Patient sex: M
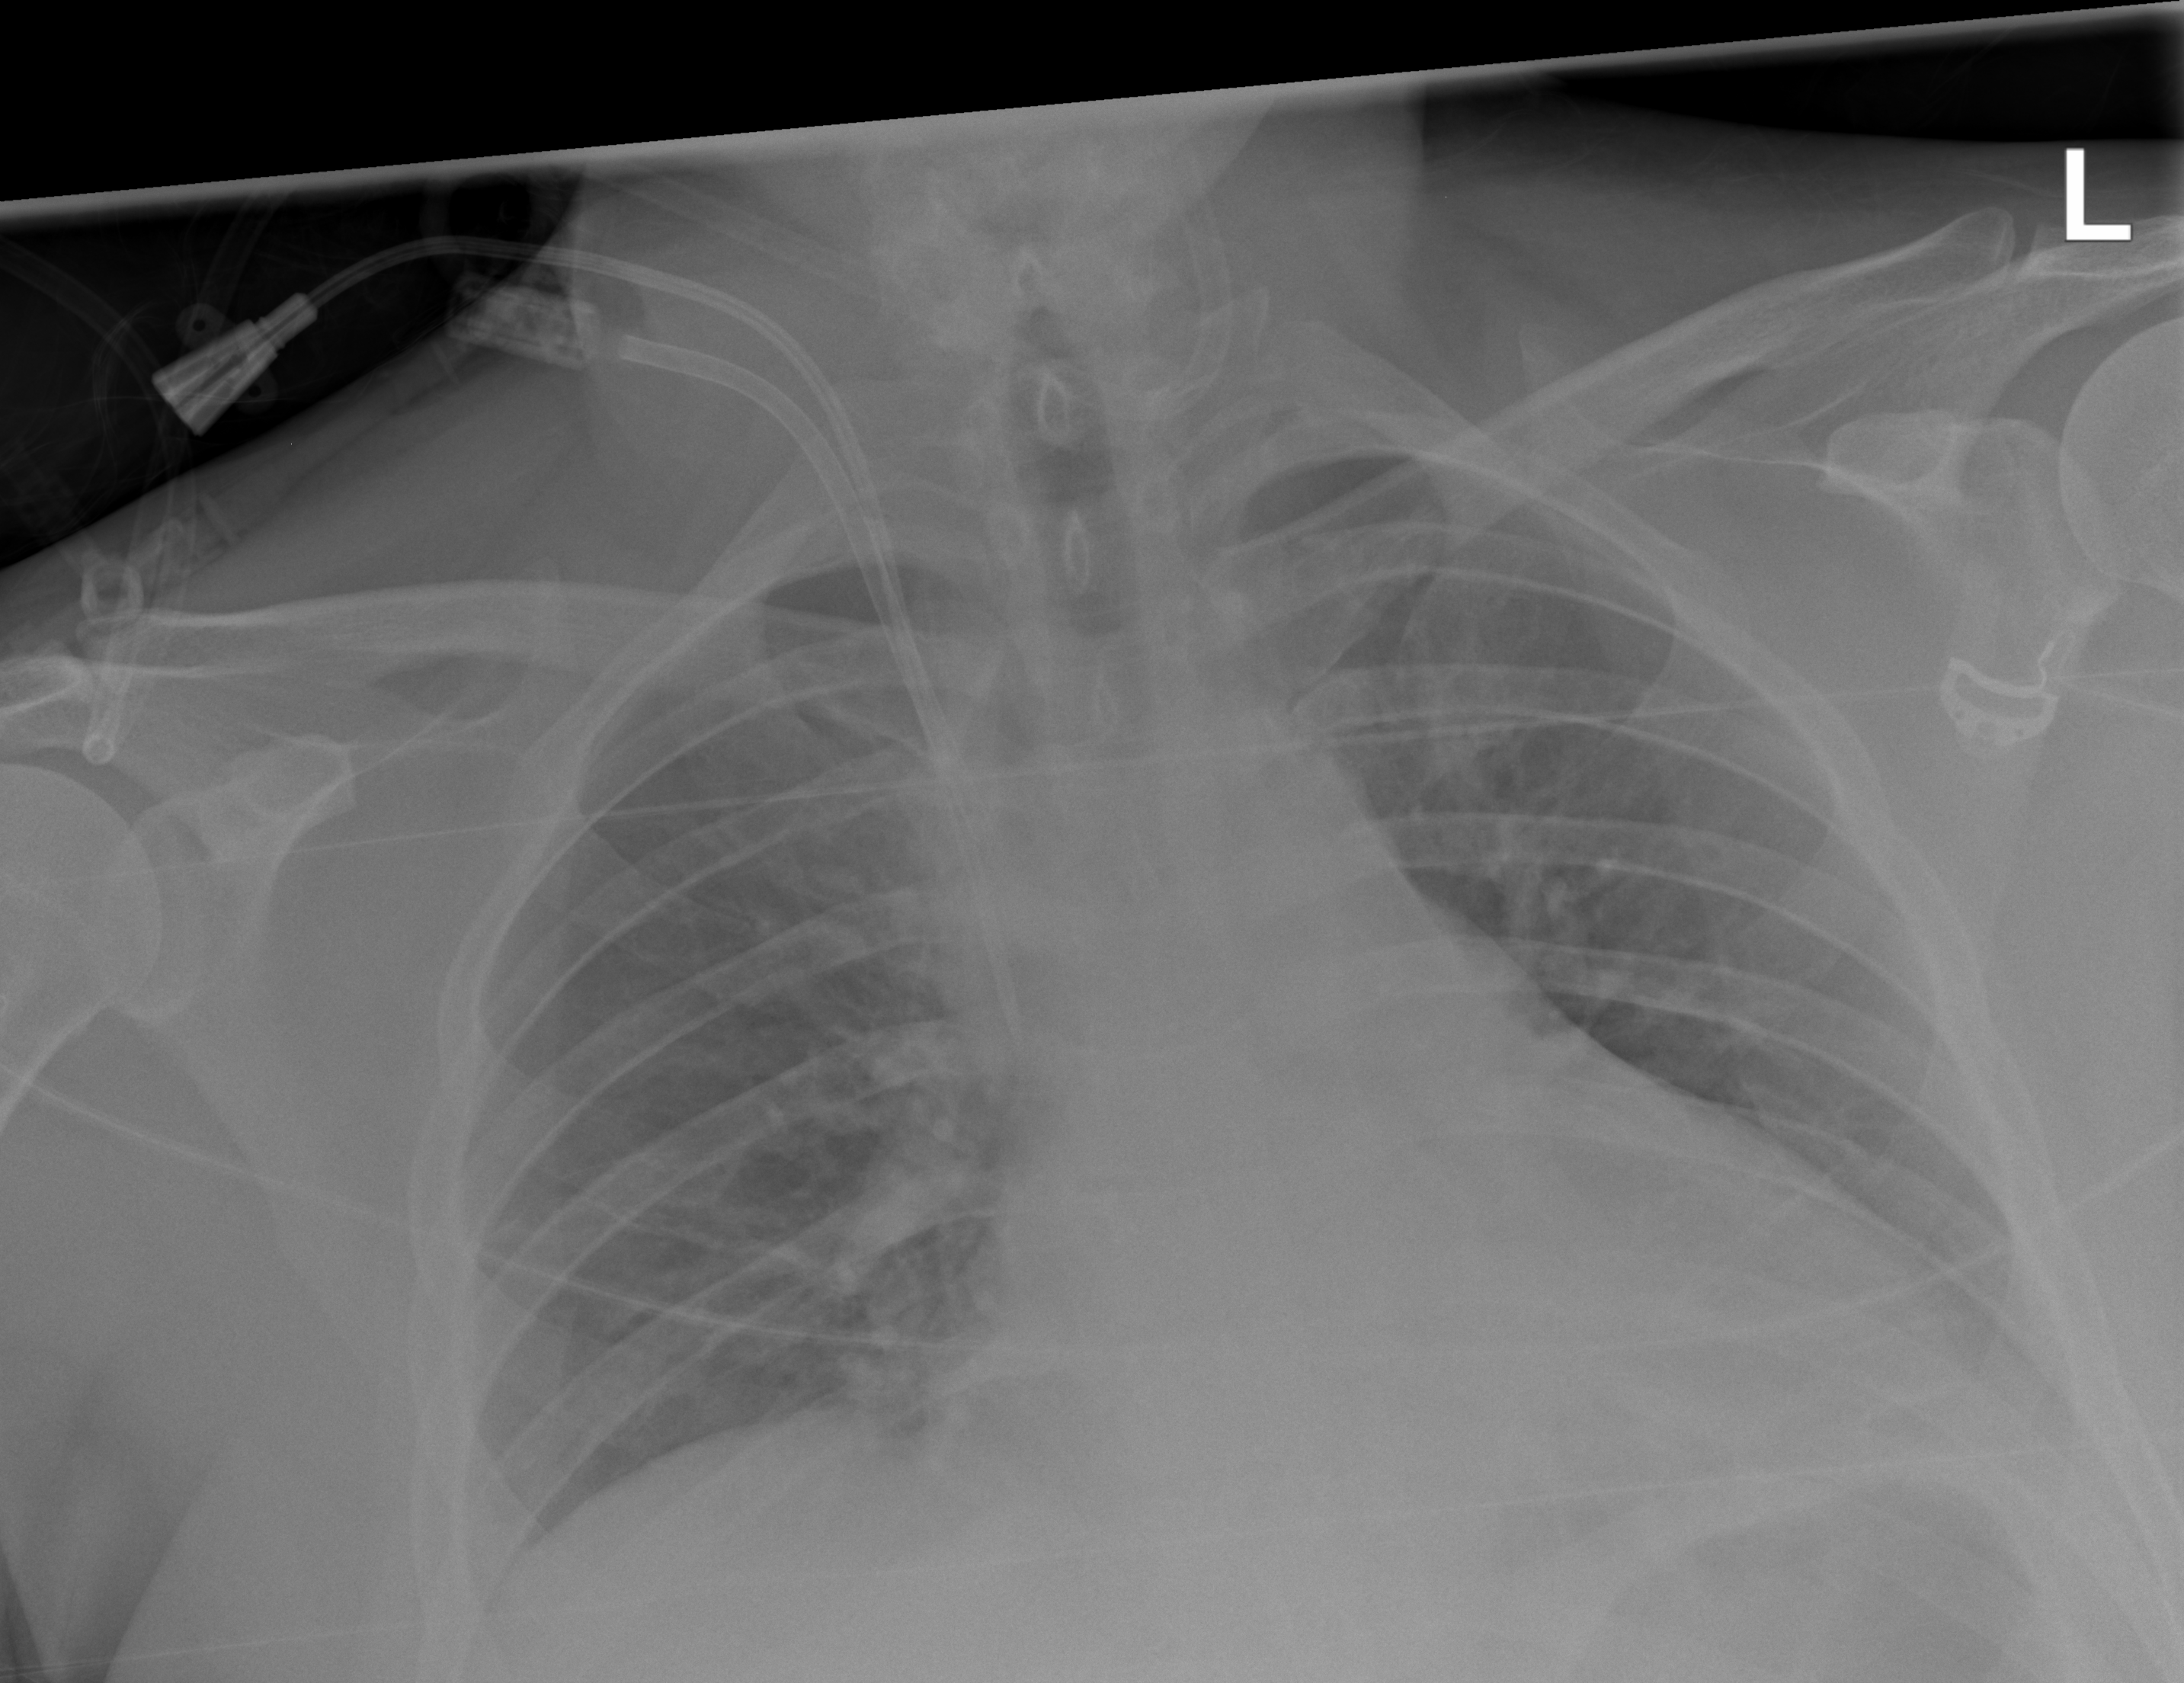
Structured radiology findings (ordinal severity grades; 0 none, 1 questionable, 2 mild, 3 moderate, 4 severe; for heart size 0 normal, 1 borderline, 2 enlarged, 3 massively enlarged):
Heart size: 1
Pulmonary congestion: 0
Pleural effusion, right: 0
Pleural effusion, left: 0
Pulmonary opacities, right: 0
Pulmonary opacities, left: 0
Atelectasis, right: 0
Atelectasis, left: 0